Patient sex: M
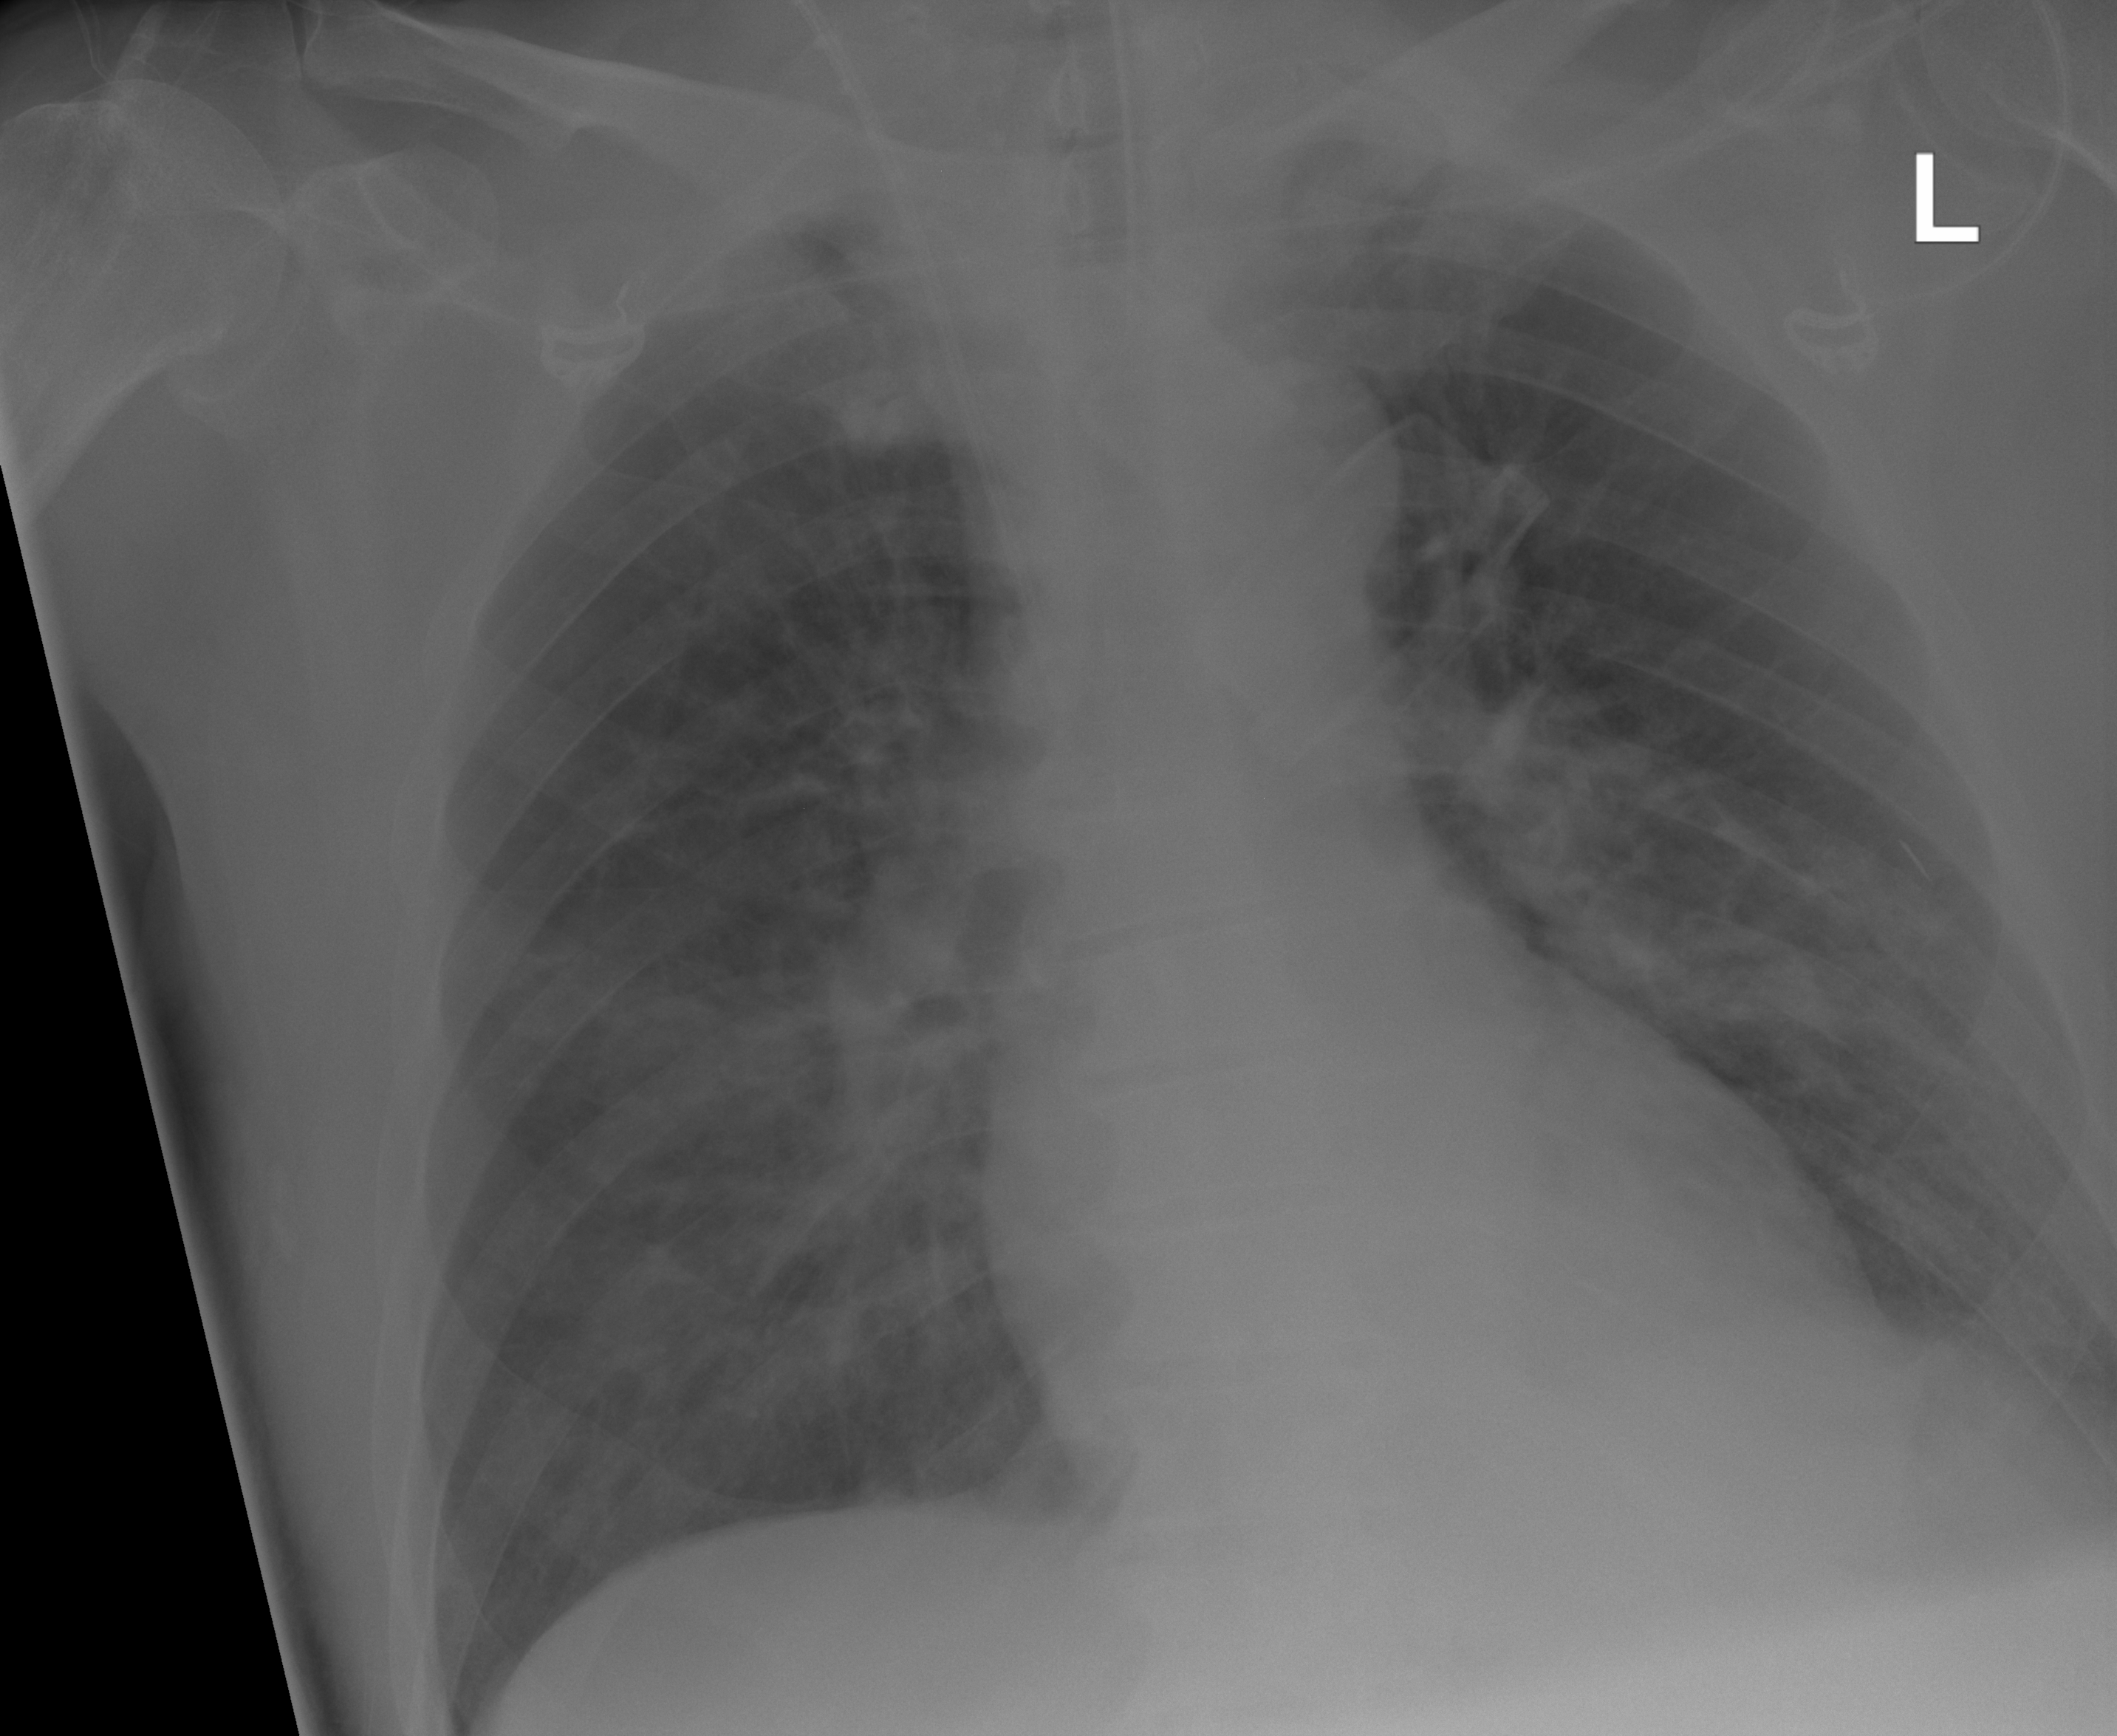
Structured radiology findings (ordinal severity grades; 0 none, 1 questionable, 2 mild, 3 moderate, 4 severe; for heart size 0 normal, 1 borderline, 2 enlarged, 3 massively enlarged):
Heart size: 0
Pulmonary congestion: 0
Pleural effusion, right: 0
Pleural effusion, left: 2
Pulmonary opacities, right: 2
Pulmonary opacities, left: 2
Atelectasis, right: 0
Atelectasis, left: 0